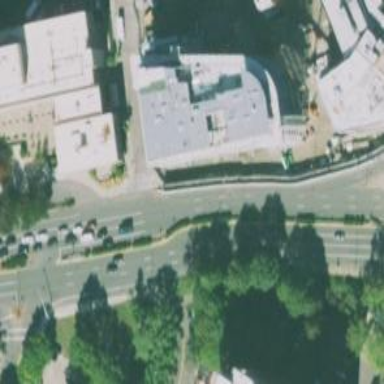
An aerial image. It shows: Asphalt trunk highway with cycle track.